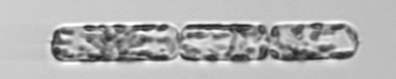
Label: Dactyliosolen_fragilissimus